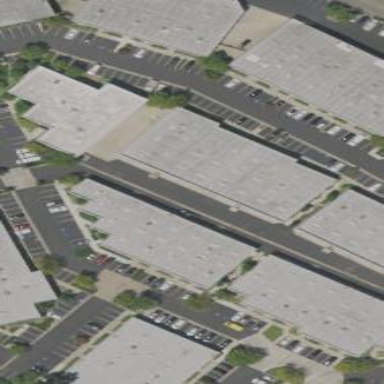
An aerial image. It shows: Commercial building.